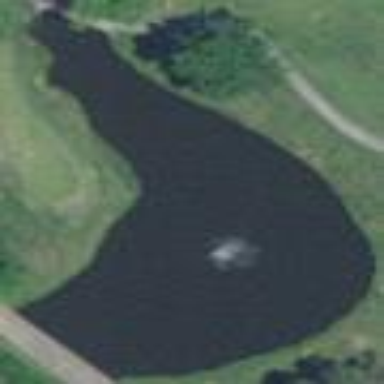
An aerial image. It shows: Scenic view of water hazard on golf course. The natural water feature adds beauty to the landscape.